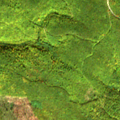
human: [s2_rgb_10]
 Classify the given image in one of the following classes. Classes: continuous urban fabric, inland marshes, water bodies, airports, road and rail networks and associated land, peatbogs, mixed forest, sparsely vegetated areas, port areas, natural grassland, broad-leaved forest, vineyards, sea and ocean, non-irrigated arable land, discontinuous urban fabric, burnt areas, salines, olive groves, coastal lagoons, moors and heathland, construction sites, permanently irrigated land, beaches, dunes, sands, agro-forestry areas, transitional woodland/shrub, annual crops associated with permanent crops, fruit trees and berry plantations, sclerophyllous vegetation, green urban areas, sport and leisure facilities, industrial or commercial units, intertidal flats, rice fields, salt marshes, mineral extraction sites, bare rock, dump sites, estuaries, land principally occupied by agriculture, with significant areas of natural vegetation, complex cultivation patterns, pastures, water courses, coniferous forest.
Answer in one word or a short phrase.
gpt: broad-leaved forest